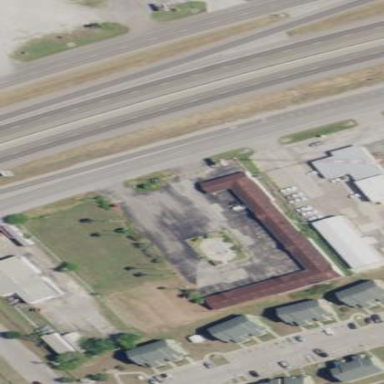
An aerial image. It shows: Motel building.